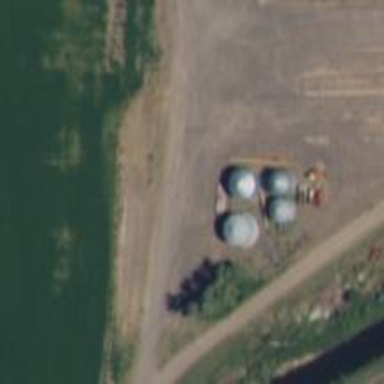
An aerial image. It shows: Silo.